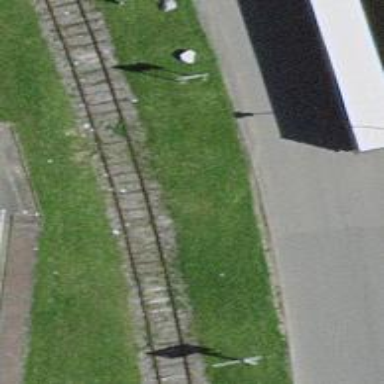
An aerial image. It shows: Disused railway spur.